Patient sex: M
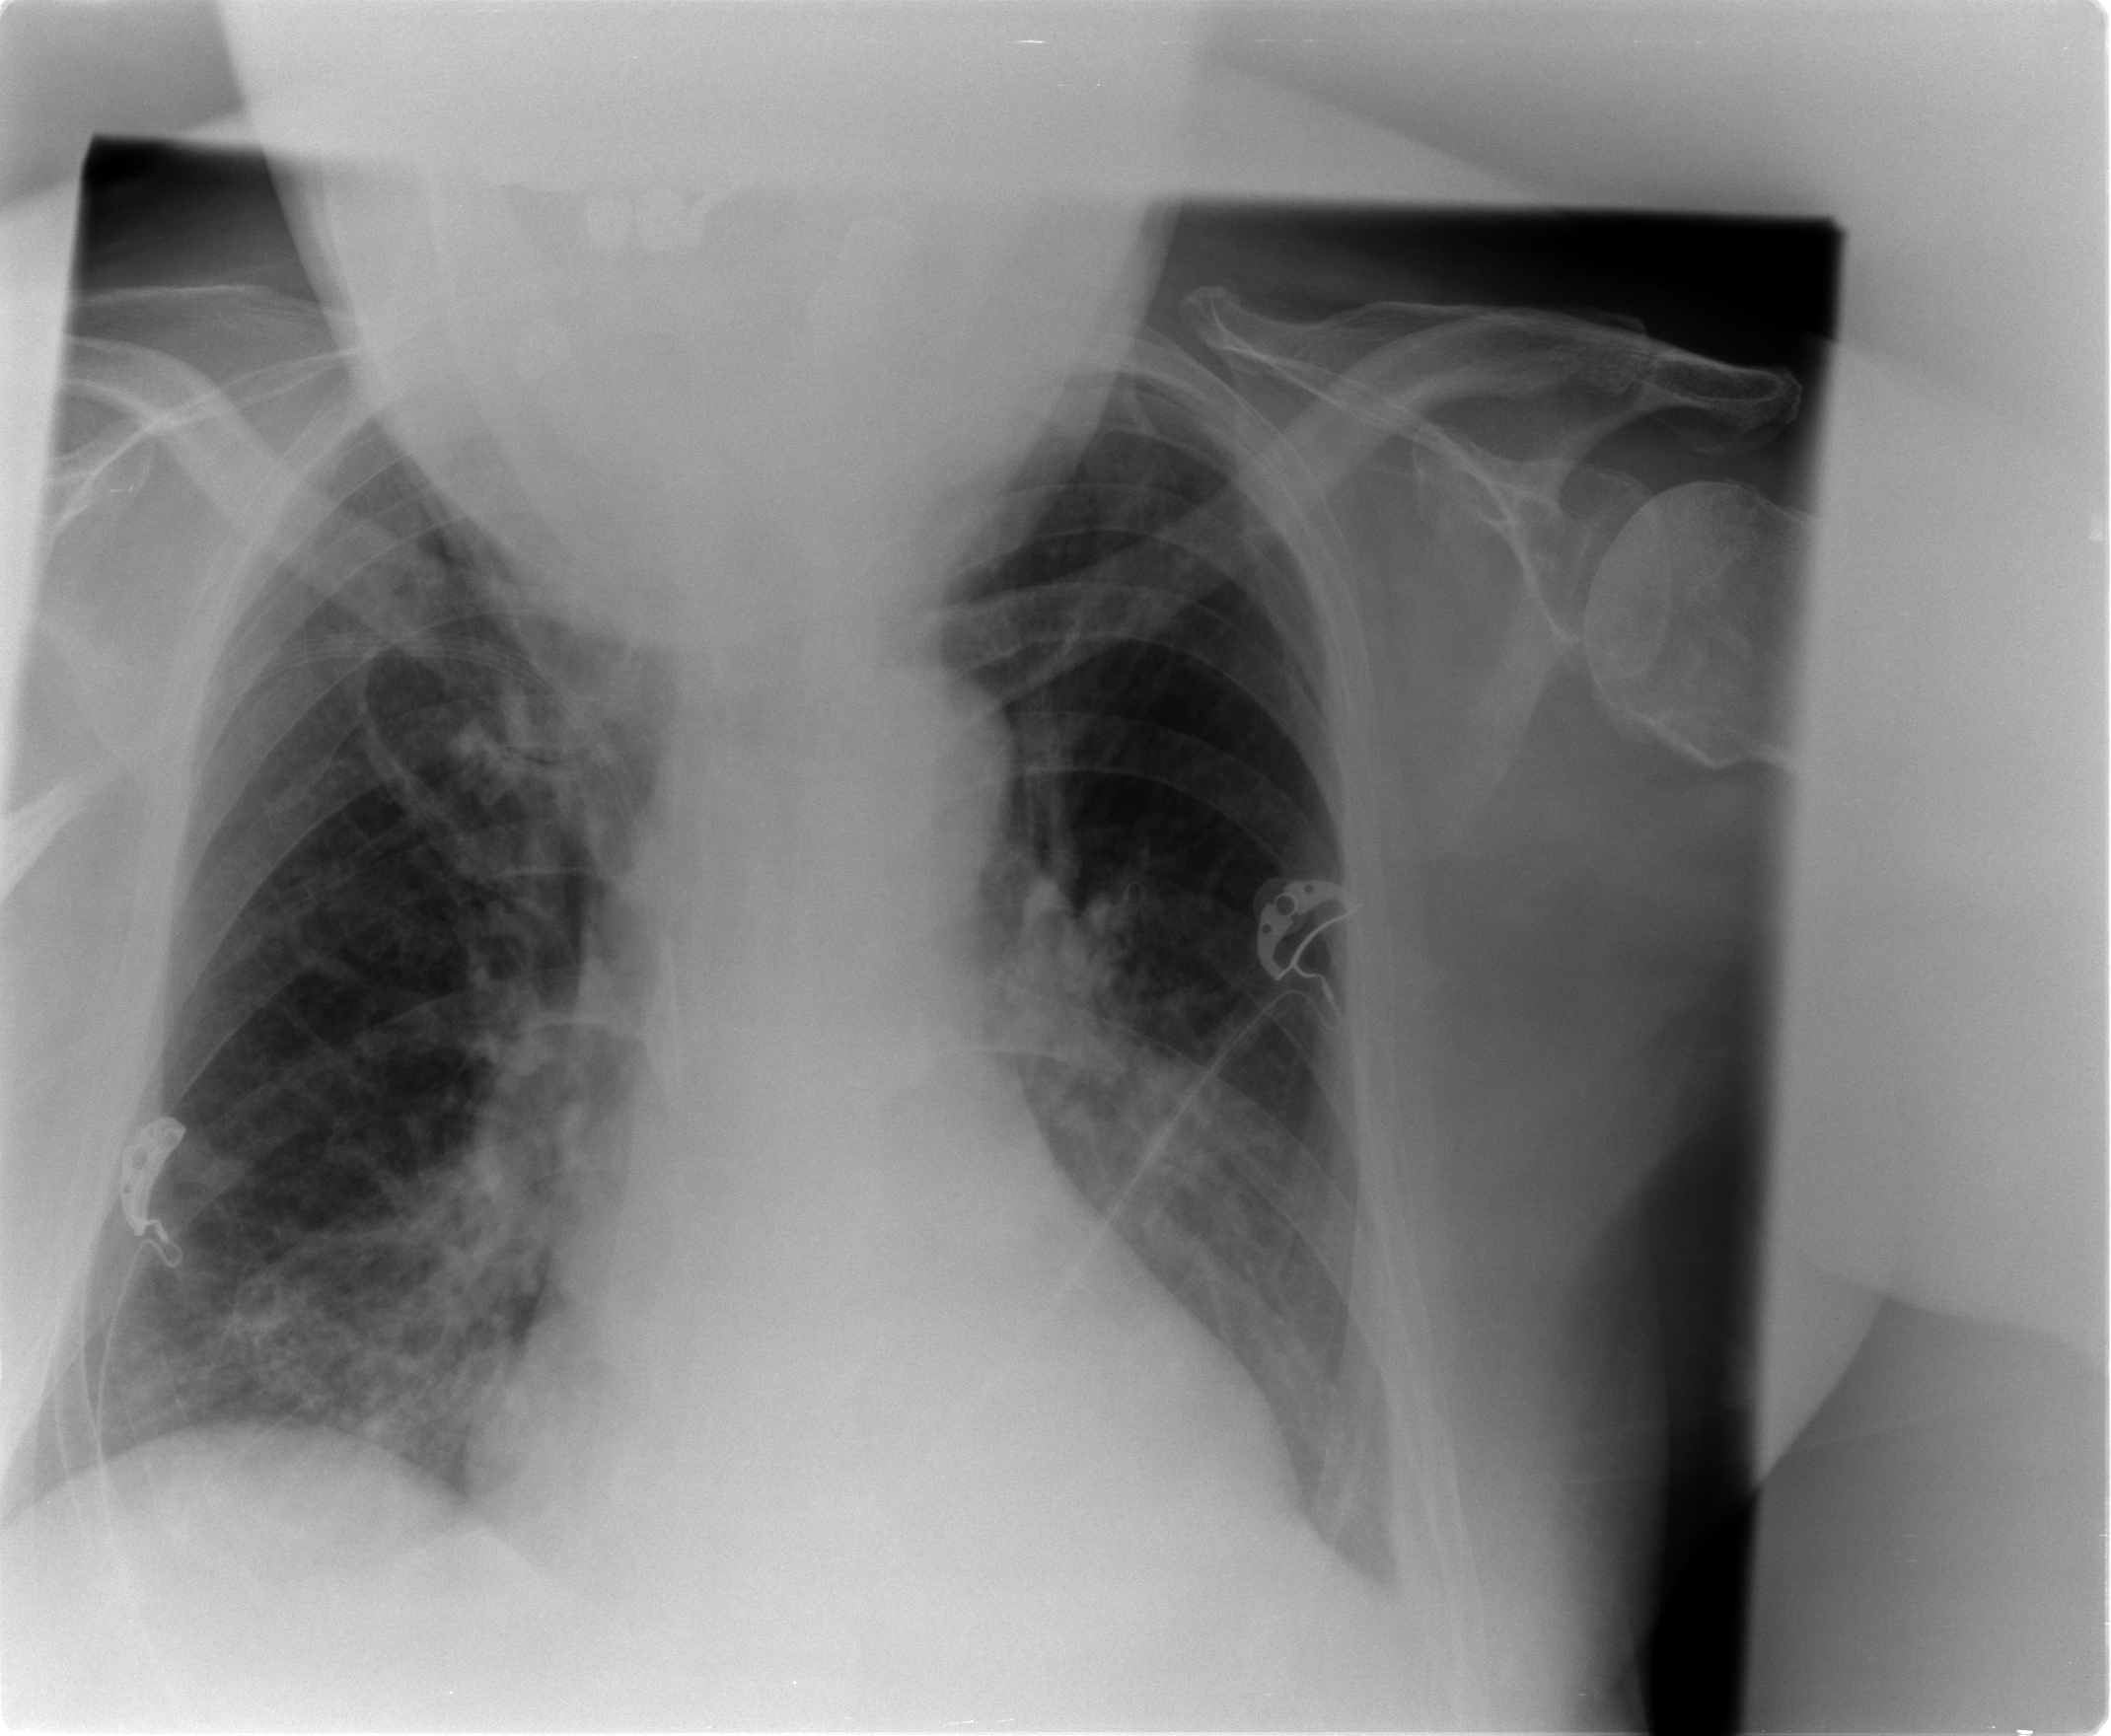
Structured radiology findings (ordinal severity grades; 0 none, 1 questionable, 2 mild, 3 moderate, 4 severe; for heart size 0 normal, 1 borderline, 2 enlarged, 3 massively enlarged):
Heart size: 0
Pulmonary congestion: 0
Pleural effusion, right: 0
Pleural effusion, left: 2
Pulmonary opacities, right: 0
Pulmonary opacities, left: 0
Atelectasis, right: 2
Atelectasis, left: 2